The plot shows how the frequency content of a rotor-rig vibration signal evolves over time (STFT spectrogram). Based on the visible evidence, which rotor condition applies: normal, misalignment, unbalance, looseness?
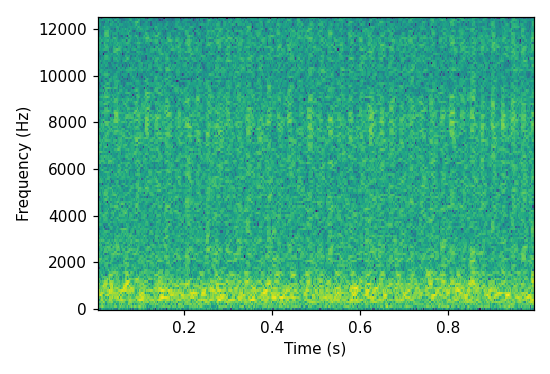
Answer: misalignment